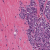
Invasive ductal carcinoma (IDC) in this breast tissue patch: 1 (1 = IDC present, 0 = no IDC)